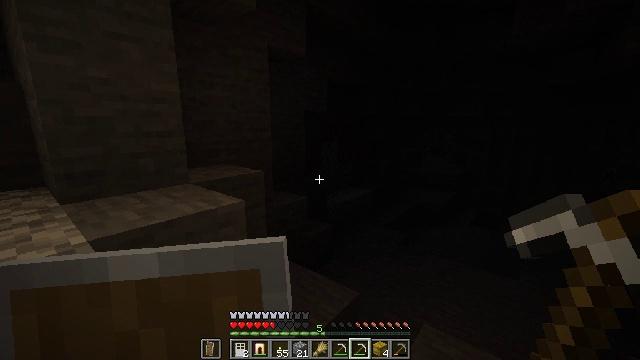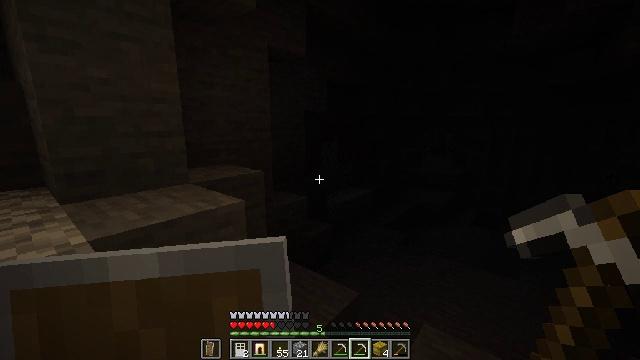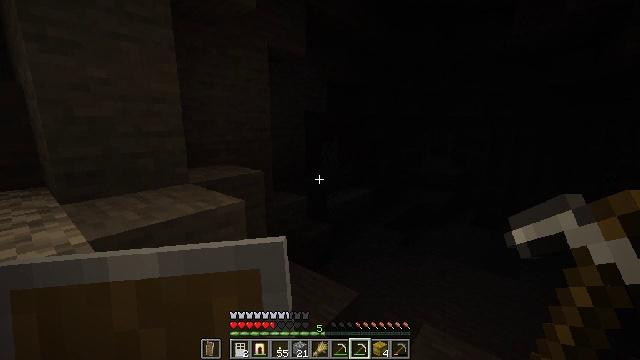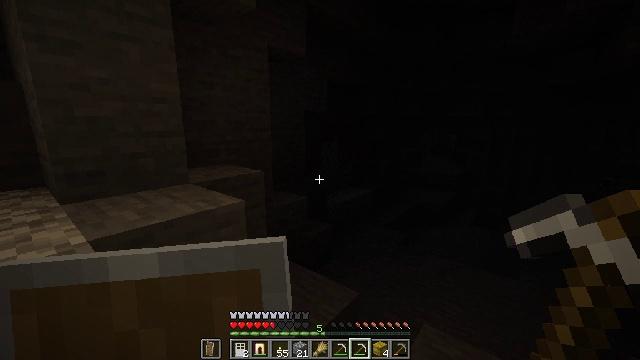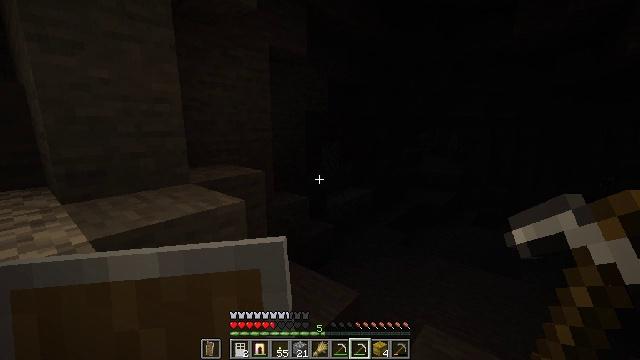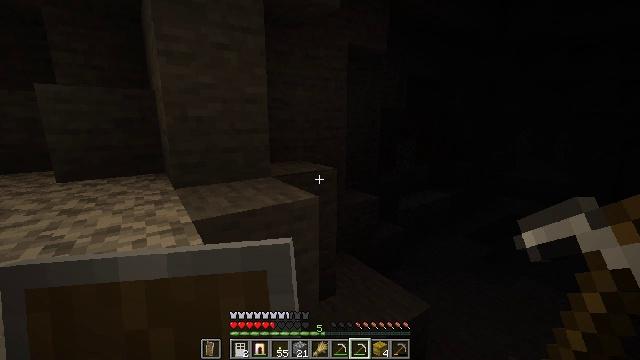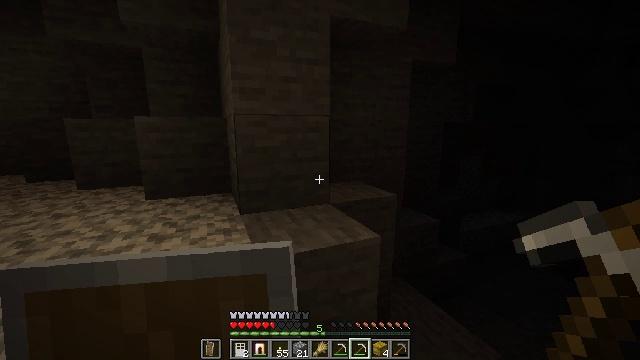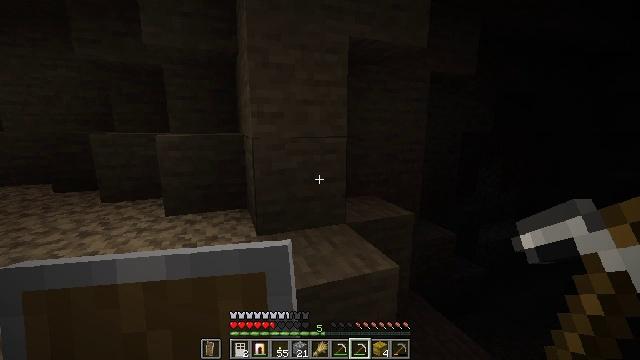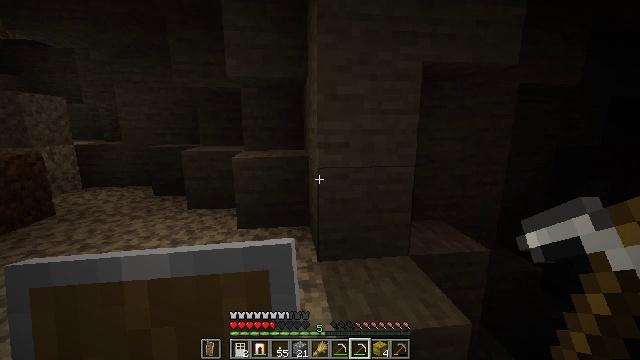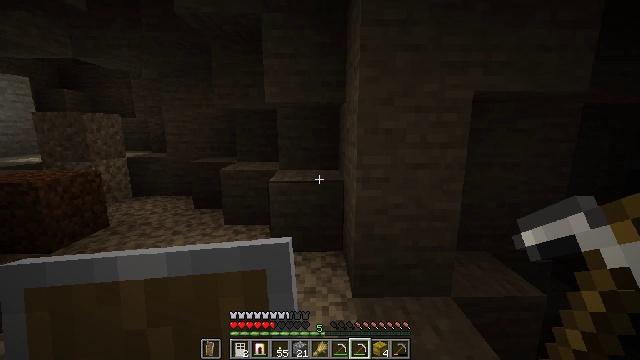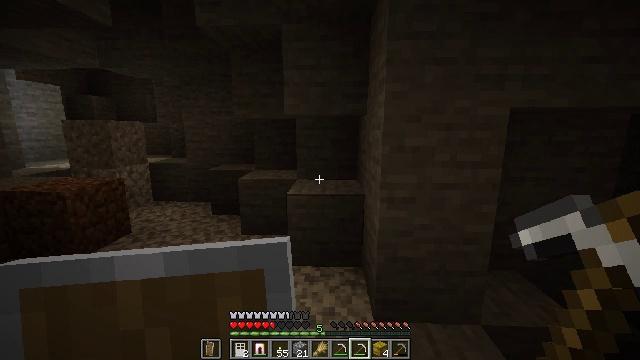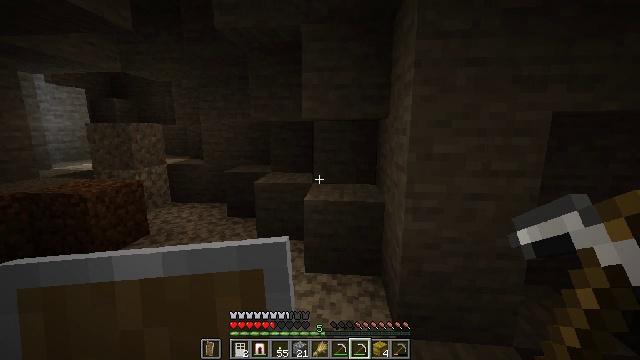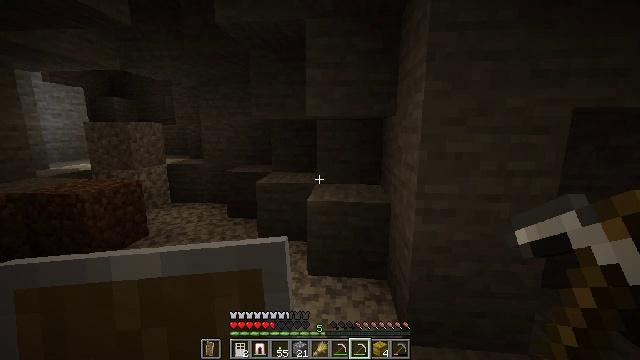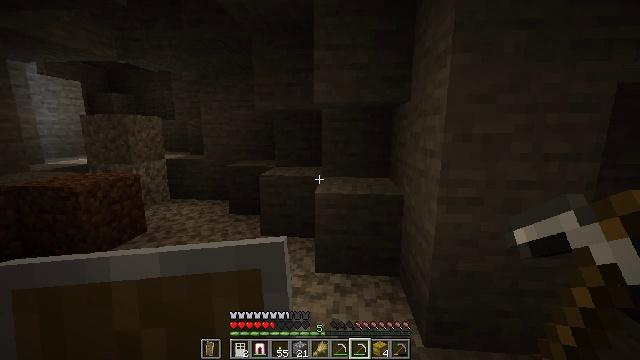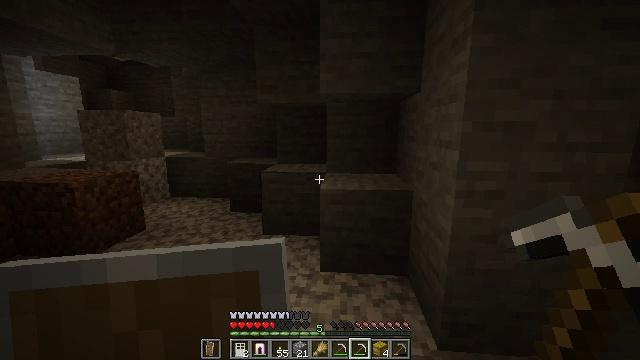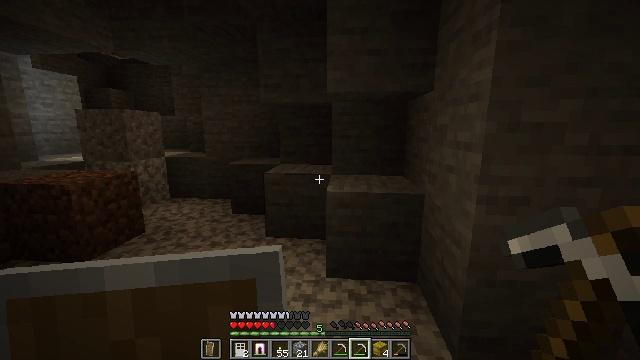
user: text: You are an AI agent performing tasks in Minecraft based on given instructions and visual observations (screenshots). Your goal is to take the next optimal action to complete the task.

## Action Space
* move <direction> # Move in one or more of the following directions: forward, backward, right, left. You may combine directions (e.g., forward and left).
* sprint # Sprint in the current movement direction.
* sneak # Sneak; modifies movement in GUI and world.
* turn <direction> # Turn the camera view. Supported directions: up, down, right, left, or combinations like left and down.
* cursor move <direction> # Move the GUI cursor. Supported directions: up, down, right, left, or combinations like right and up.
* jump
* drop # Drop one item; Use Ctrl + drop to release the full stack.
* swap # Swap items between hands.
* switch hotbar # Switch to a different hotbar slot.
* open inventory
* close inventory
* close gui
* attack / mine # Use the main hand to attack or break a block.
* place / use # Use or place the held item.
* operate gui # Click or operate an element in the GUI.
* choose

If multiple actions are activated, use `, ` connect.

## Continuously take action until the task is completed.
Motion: motion action
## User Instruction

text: Harvest beetroots from the farm.
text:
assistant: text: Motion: no_op
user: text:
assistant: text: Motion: no_op
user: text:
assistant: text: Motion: no_op
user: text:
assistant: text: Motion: no_op
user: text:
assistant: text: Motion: move forward and move left, turn left
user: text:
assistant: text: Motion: move forward and move left, turn left and up, jump
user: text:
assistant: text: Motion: move forward and move left, turn left, jump
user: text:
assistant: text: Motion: move forward and move left, turn left, jump
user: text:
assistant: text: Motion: move forward and move left, turn left, jump
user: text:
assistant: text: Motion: move forward and move left, turn left, jump
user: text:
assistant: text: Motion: move forward and move left, turn left, jump
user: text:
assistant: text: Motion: move forward and move left, jump
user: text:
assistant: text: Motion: move forward and move left, jump
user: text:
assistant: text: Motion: move forward and move left, jump
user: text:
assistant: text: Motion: move forward and move left, jump
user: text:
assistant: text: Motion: move forward and move left, jump
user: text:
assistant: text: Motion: move forward and move left, turn right, jump
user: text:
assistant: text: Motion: turn right and down
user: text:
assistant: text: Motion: turn right and down
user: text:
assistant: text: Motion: turn right
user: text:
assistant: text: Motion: no_op
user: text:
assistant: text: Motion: turn right
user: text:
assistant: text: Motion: turn right
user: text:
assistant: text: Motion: no_op
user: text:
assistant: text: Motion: no_op
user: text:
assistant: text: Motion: no_op
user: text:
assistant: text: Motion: turn right
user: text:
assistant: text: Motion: turn right
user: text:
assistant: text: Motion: no_op
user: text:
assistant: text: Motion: no_op